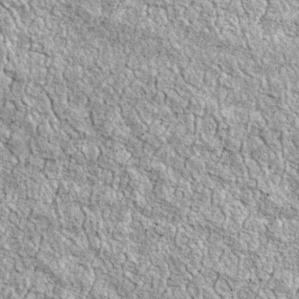
Label: non_frost